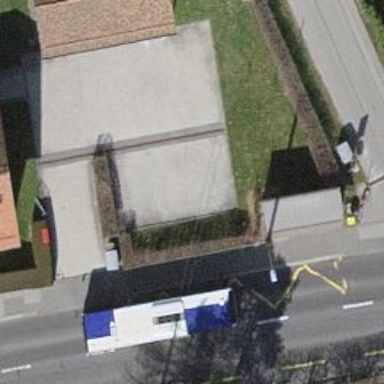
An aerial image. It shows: Bus stop with platform for public transport.